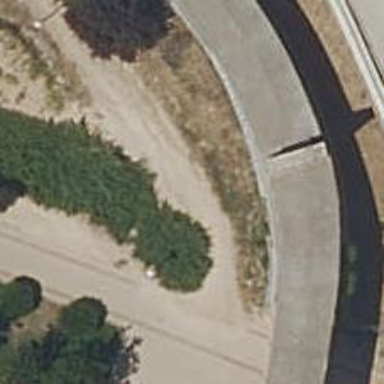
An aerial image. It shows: Unpaved footway.